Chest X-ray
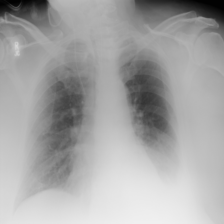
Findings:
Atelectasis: negative
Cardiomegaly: negative
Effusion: negative
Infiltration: negative
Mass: negative
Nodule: negative
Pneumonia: negative
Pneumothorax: negative
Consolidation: negative
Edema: negative
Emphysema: negative
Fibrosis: negative
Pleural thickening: negative
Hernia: negative